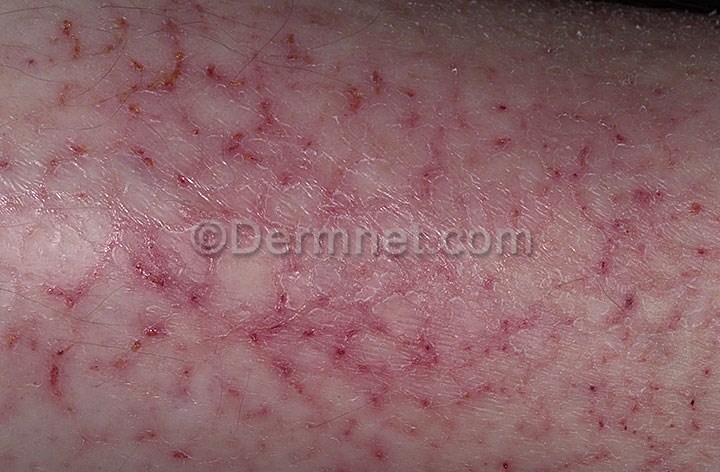
Disease: Eczema Photos